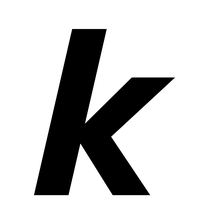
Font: InstrumentSans-Italic_Bold_Italic